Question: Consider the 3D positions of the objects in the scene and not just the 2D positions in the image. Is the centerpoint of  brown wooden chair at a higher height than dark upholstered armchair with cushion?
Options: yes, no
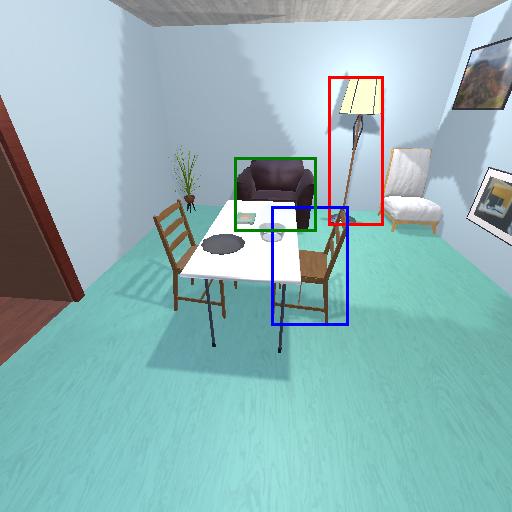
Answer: yes